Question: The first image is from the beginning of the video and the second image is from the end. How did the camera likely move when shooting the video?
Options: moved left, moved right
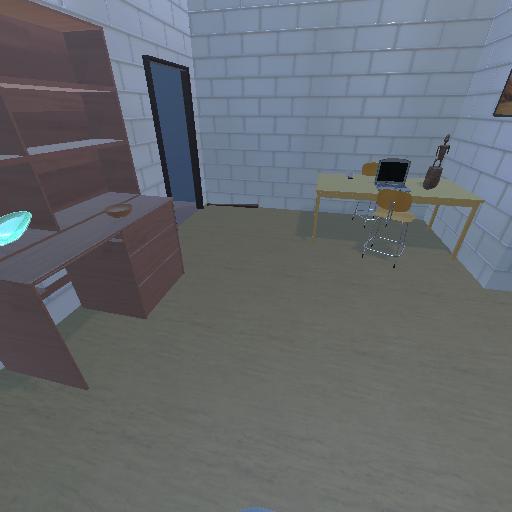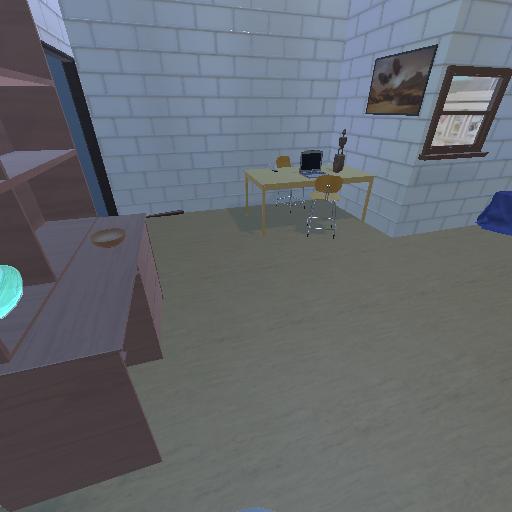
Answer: moved left